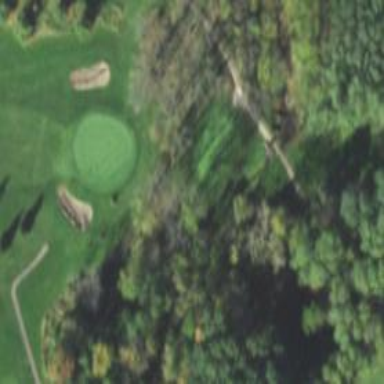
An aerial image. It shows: View of golf hole.